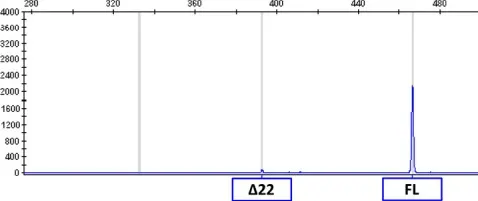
MRNA splicing analysis of the BRCA1 c.5406+6T>C variant. The capillary electrophoresis patterns of the cDNA fragments spanning BRCA1 exons 19 to 24 detected in LCLs from a BRCA1 wild type subject.
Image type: chart (chart)